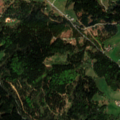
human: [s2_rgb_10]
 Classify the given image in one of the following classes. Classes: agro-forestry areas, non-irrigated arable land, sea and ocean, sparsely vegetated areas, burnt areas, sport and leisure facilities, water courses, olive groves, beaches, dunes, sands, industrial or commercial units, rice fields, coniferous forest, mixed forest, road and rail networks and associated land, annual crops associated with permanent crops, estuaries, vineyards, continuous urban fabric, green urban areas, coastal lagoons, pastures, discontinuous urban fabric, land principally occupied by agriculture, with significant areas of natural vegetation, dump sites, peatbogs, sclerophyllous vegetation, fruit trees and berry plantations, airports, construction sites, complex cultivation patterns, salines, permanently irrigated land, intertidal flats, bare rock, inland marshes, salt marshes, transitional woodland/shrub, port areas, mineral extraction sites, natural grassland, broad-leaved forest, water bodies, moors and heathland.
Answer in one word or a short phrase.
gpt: pastures, land principally occupied by agriculture, with significant areas of natural vegetation, mixed forest